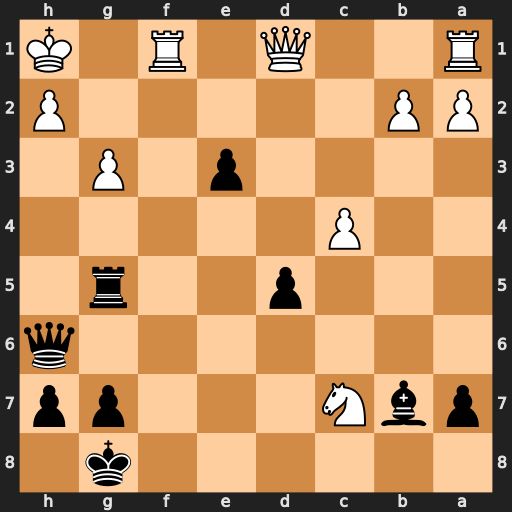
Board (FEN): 6k1/pbN3pp/7q/3p2r1/2P5/4p1P1/PP5P/R2Q1R1K
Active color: b
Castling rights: -
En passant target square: -
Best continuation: dxc4+ Rf3 Qf6 Kg1 Bxf3